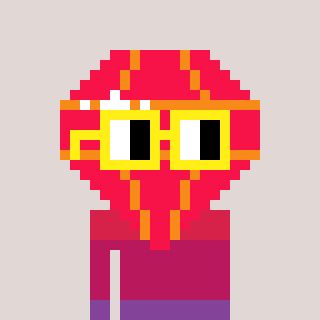
a pixel art character with square yellow glasses, a red diamond-shaped head and a orange-colored body on a warm background